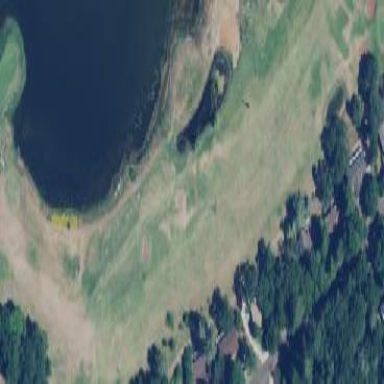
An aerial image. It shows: Golf fairway surrounded by grass.